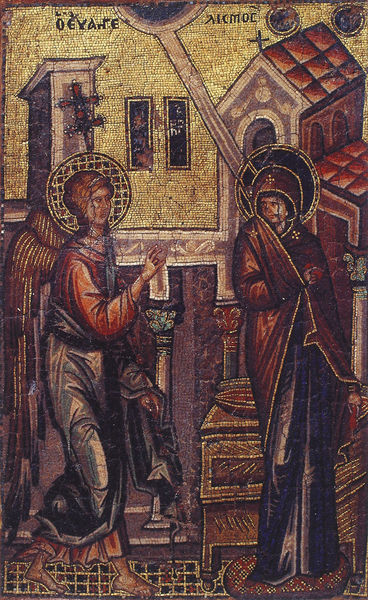
Titel: Ikone mit der Verkündigung
Institution: London, Victoria and Albert Museum
Schlagwörter: fuß, hand, haus, kirche, gold, kreuz, segen, segnung, heilig, milde